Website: walmart
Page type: cart
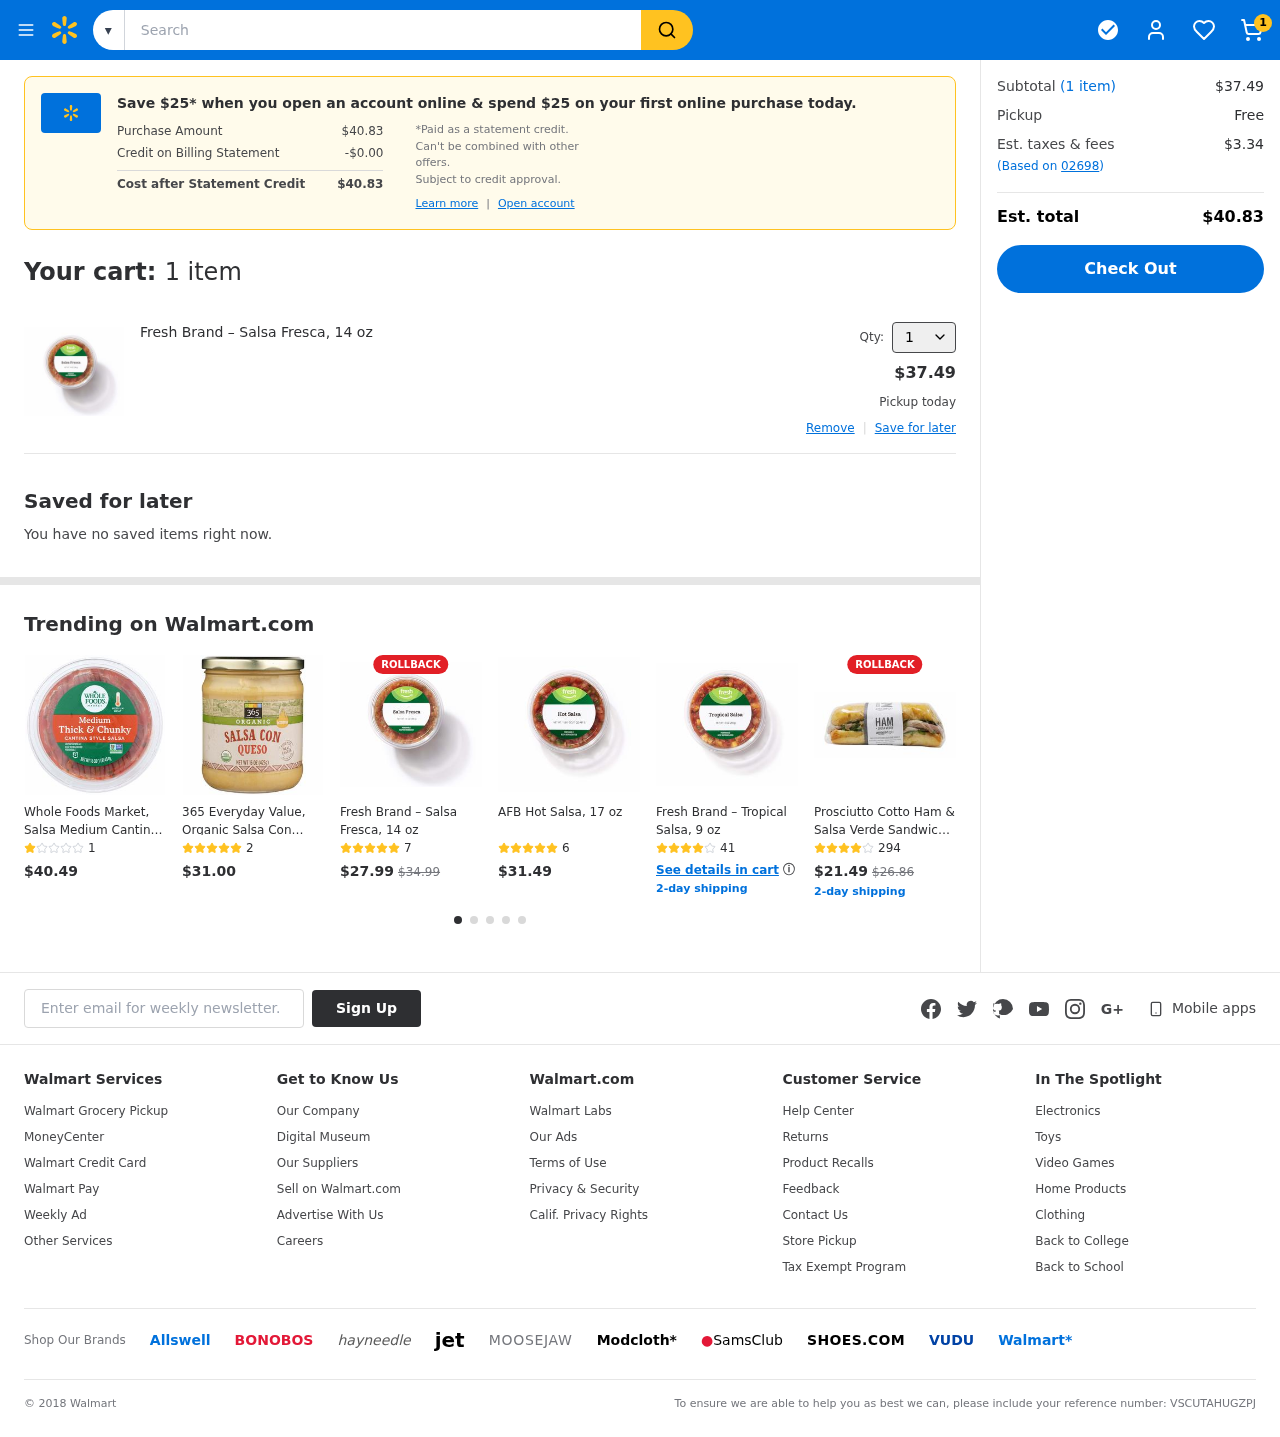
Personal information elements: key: PII_EMAIL
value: cynthiabrown@hotmail.com
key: PII_POSTCODE
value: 02698
Product elements: key: PRODUCT1_NAME
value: Fresh Brand – Salsa Fresca, 14 oz
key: PRODUCT1_PRICE
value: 37.49
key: PRODUCT1_QUANTITY
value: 1
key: PRODUCT2_NAME
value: Whole Foods Market, Salsa Medium Cantina Style, 16 Ounce
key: PRODUCT2_NUM_RATINGS
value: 1
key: PRODUCT2_PRICE
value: $40.49
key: PRODUCT3_NAME
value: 365 Everyday Value, Organic Salsa Con Queso, 15 Oz
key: PRODUCT3_NUM_RATINGS
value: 2
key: PRODUCT3_PRICE
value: $31.00
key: PRODUCT4_NAME
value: Fresh Brand – Salsa Fresca, 14 oz
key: PRODUCT4_NUM_RATINGS
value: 7
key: PRODUCT4_PRICE
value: $27.99
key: PRODUCT4_ORIGINAL_PRICE
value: $34.99
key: PRODUCT5_NAME
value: AFB Hot Salsa, 17 oz
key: PRODUCT5_NUM_RATINGS
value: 6
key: PRODUCT5_PRICE
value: $31.49
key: PRODUCT6_NAME
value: Fresh Brand – Tropical Salsa, 9 oz
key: PRODUCT6_NUM_RATINGS
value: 41
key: PRODUCT7_NAME
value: Prosciutto Cotto Ham & Salsa Verde Sandwich, 9.63 oz
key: PRODUCT7_NUM_RATINGS
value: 294
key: PRODUCT7_PRICE
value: $21.49
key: PRODUCT7_ORIGINAL_PRICE
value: $26.86
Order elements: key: ORDER_NUM_ITEMS
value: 1
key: ORDER_TOTAL
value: $40.83
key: ORDER_NUM_ITEMS
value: (1 item)
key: ORDER_NUM_ITEMS
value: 1 item
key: ORDER_SUBTOTAL
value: $37.49
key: ORDER_TAX
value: $3.34
Search elements: key: HEADER_SEARCH
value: Search